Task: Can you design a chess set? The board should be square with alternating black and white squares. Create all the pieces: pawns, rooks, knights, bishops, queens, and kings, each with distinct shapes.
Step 3297:
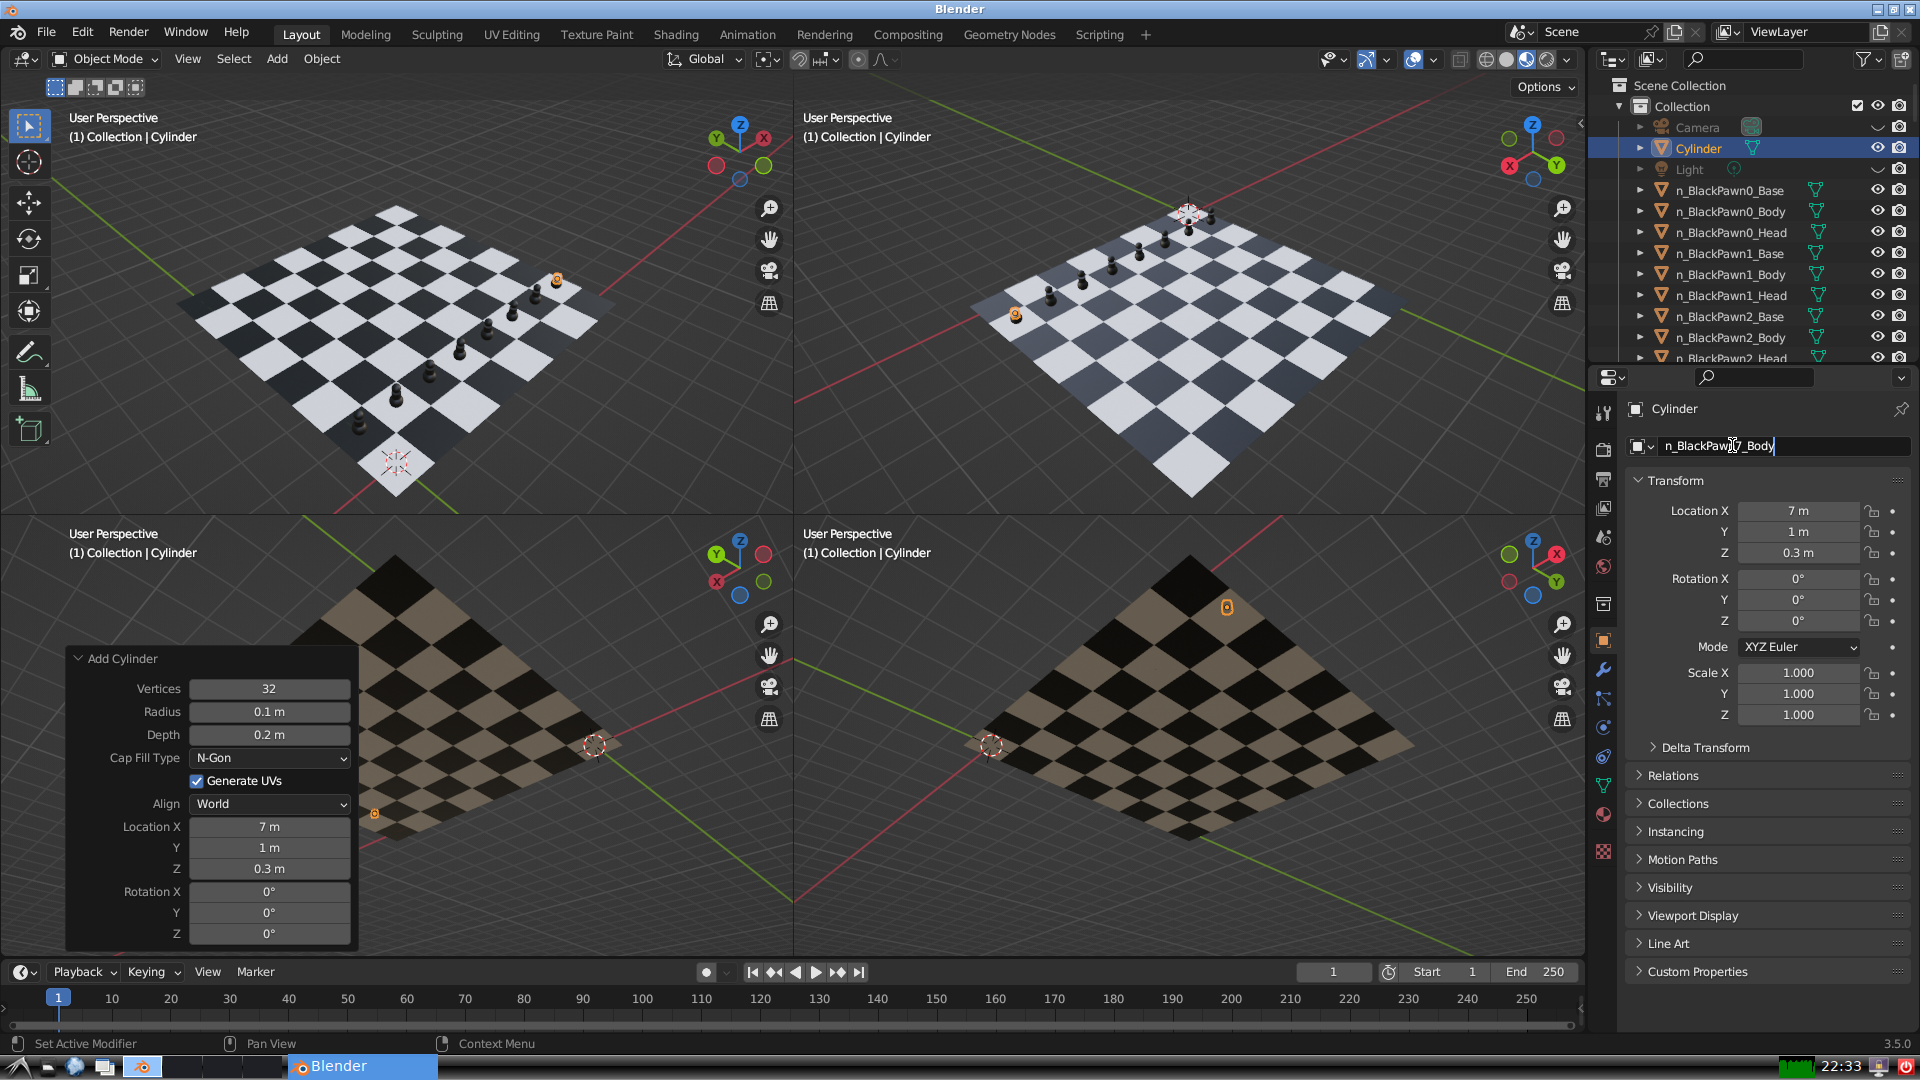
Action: {"key_press": ['Return']}